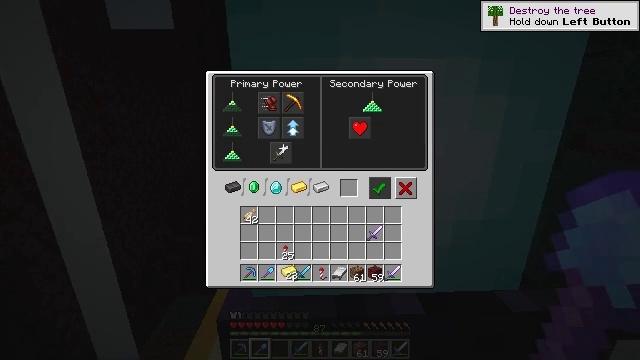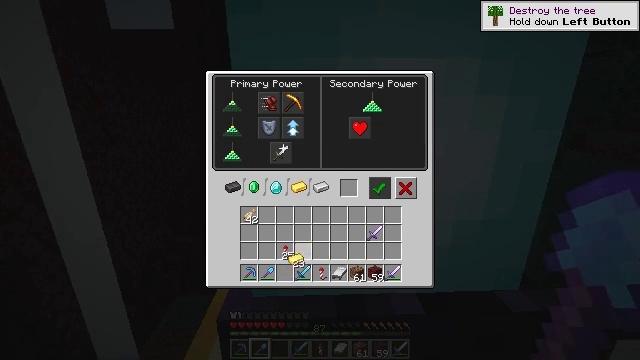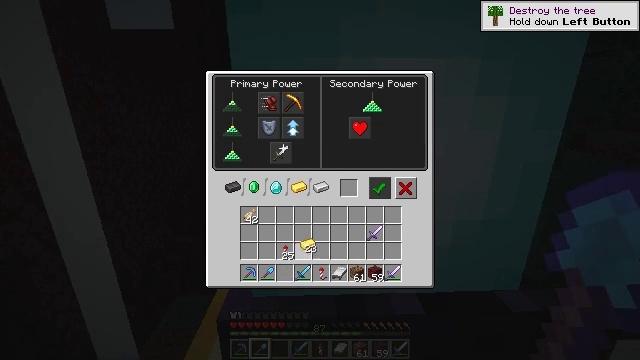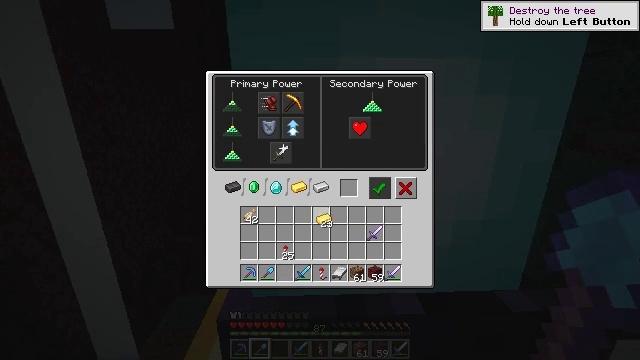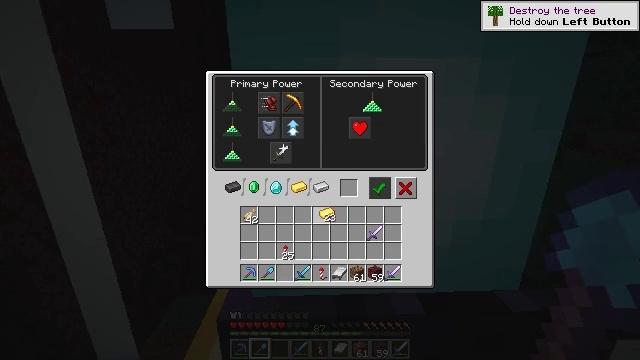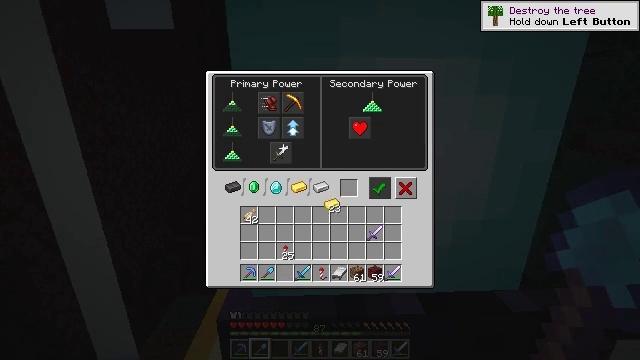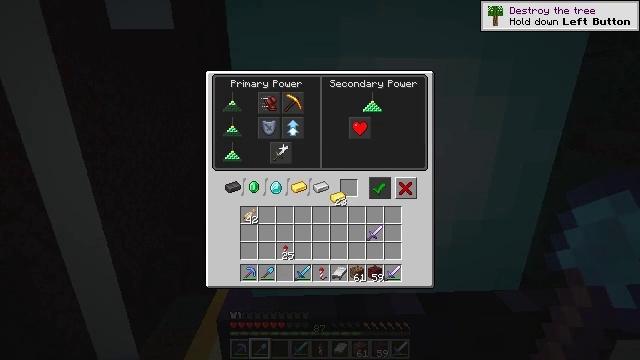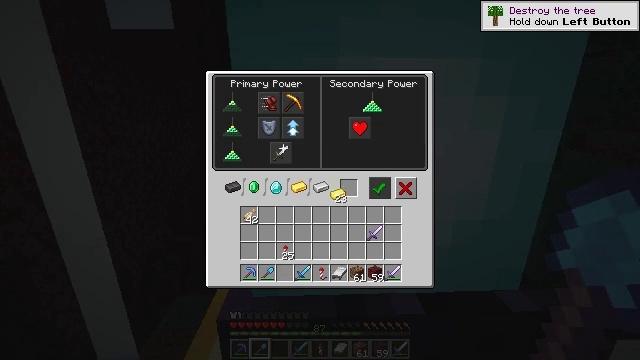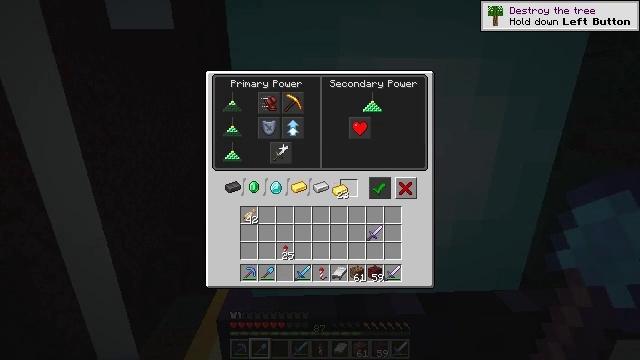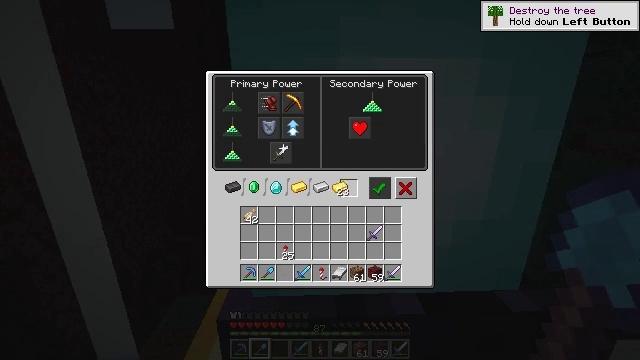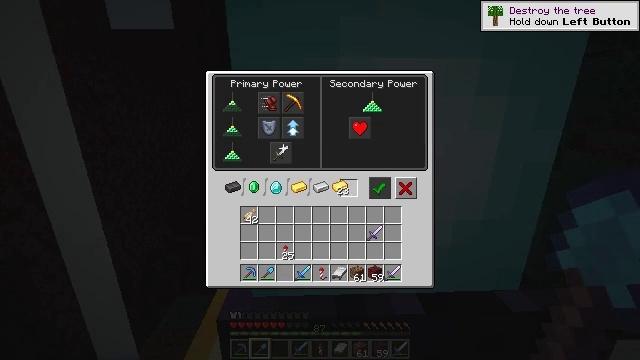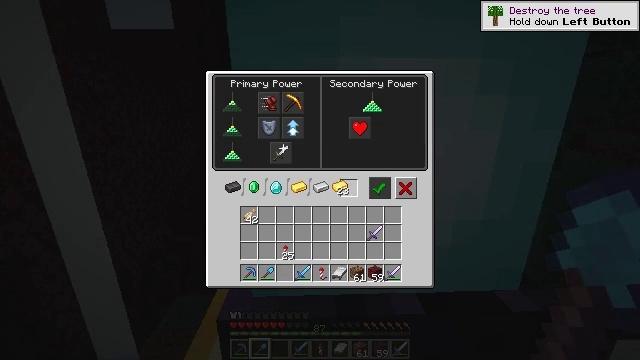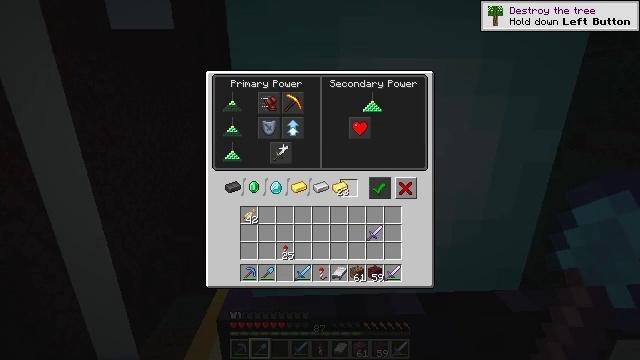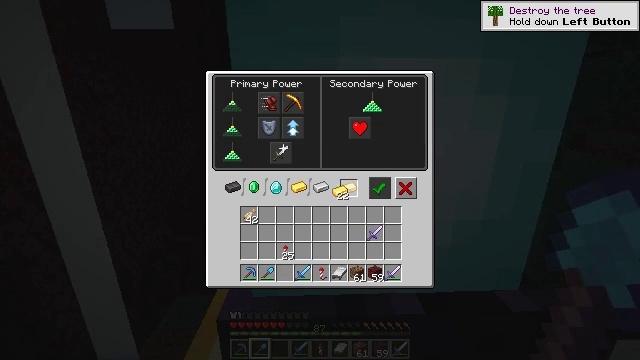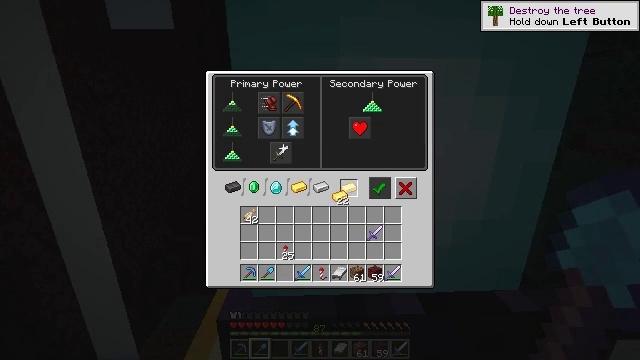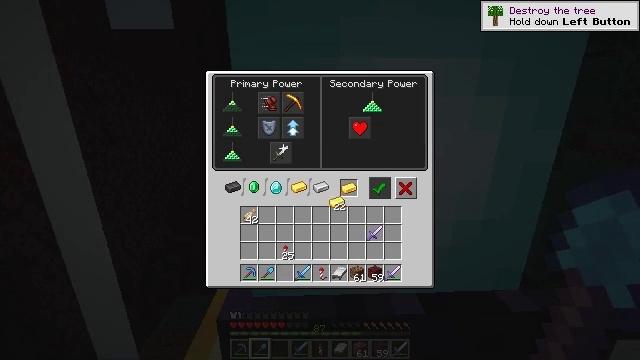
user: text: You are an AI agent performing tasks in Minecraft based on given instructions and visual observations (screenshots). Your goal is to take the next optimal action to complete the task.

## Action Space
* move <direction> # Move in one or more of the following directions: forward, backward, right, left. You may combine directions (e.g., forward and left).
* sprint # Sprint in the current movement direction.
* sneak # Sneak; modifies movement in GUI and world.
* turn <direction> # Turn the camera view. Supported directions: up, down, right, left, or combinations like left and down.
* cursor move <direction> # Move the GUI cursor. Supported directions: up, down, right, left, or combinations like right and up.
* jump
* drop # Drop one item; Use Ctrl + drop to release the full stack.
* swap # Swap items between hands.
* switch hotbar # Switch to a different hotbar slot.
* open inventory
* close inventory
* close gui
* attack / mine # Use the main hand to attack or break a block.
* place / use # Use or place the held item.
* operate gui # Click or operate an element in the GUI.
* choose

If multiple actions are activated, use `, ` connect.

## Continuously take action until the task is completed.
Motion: motion action
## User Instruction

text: Break the beacon to collect it.
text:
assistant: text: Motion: cursor move right and up
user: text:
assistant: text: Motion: cursor move right and up
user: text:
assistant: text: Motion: cursor move right and up
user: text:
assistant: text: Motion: no_op
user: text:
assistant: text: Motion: cursor move up
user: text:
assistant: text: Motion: cursor move up
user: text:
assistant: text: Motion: no_op
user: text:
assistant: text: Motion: no_op
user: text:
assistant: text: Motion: no_op
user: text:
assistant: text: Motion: no_op
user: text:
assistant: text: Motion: choose
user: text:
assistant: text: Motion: choose
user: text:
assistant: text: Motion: no_op
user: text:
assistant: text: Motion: no_op
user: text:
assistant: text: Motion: no_op
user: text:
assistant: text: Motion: no_op
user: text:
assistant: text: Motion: no_op
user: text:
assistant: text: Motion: no_op
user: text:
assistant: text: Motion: no_op
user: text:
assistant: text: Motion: no_op
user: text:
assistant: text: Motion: operate gui
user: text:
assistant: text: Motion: operate gui
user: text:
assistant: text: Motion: no_op
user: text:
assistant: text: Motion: no_op
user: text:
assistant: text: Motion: no_op
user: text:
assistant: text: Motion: no_op
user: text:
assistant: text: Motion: no_op
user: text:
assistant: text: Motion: cursor move up
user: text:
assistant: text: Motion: cursor move up
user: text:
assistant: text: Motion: cursor move left and up